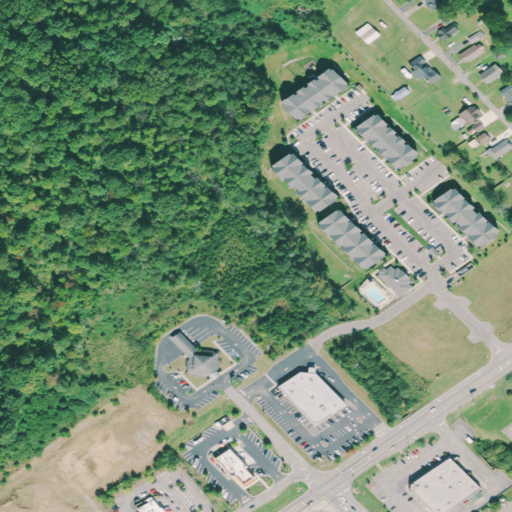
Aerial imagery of valley in Tennessee named Bynum Gulch containing deciduous forest, medium intensity development, low intensity development, open development, mixed forest, high intensity development, evergreen forest, shrub, pasture, and grassland